Question: I wanted to customize my Django admin base.html
I want to change the color of the div tag called "div user-tools".
So, I changed in admin/base.html.
'''
<div id="user-tools" style="color:red;">
{% trans 'Welcome,' %}
<strong>{% filter force_escape %}{% firstof user.first_name user.username %}{% endfilter %}</strong>.
{% block userlinks %}
{% url 'django-admindocs-docroot' as docsroot %}
{% if docsroot %}
<a href="{{ docsroot }}">{% trans 'Documentation' %}</a> /
{% endif %}
{% url 'admin:password_change' as password_change_url %}
{% if password_change_url %}
<a href="{{ password_change_url }}">
{% else %}
<a href="{{ root_path }}password_change/">
{% endif %}
{% trans 'Change password' %}</a> /
{% url 'admin:logout' as logout_url %}
{% if logout_url %}
<a href="{{ logout_url }}">
{% else %}
<a href="{{ root_path }}logout/">
{% endif %}
{% trans 'Log out' %}</a>
{% endblock %}
</div>
'''
But it is not affecting in the admin page.
Especially inside "trans" variable is not affecting.
I am attaching the screenshot of output.
Could you please suggest this issue in the round corner in the pic?

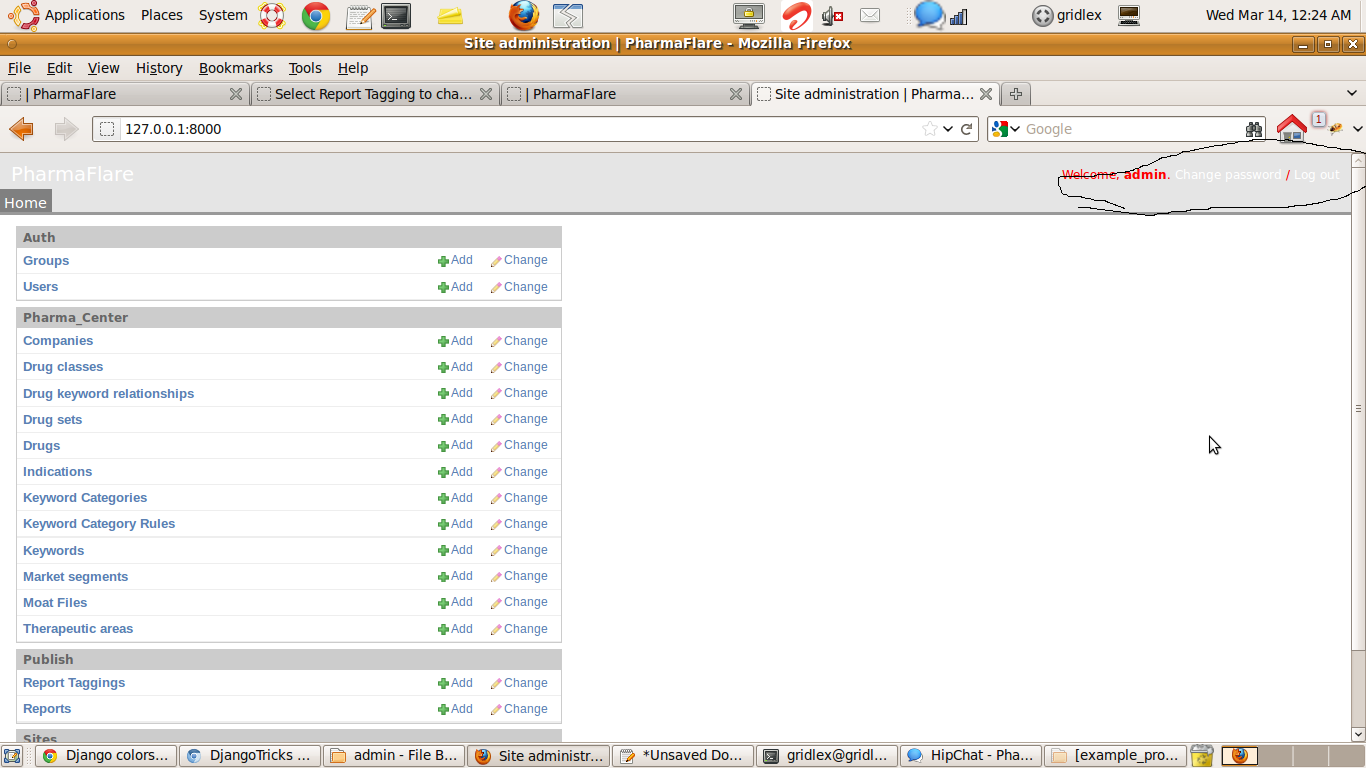
Answer: You can override the colors like this way.
'''
{% block extrastyle %}
#user-tools {color:blue;}
#user-tools a:link,#user-tools a:visited {color:blue;}
...
{% endblock %}
'''
Just tried